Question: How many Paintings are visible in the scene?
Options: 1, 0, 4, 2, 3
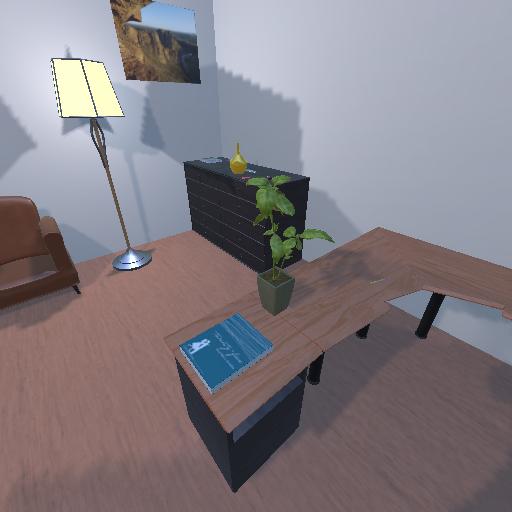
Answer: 1